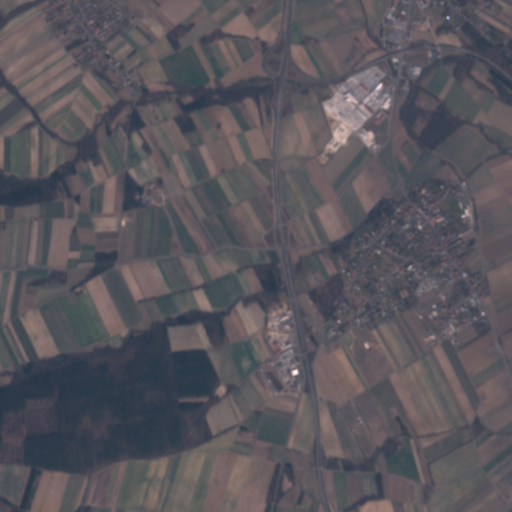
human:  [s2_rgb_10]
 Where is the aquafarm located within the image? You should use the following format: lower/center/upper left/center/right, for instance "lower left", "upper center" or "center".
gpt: The aquafarm is located in the center of the image.
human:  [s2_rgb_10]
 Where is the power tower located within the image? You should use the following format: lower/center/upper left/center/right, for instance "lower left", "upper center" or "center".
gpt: There is no power tower in the image.